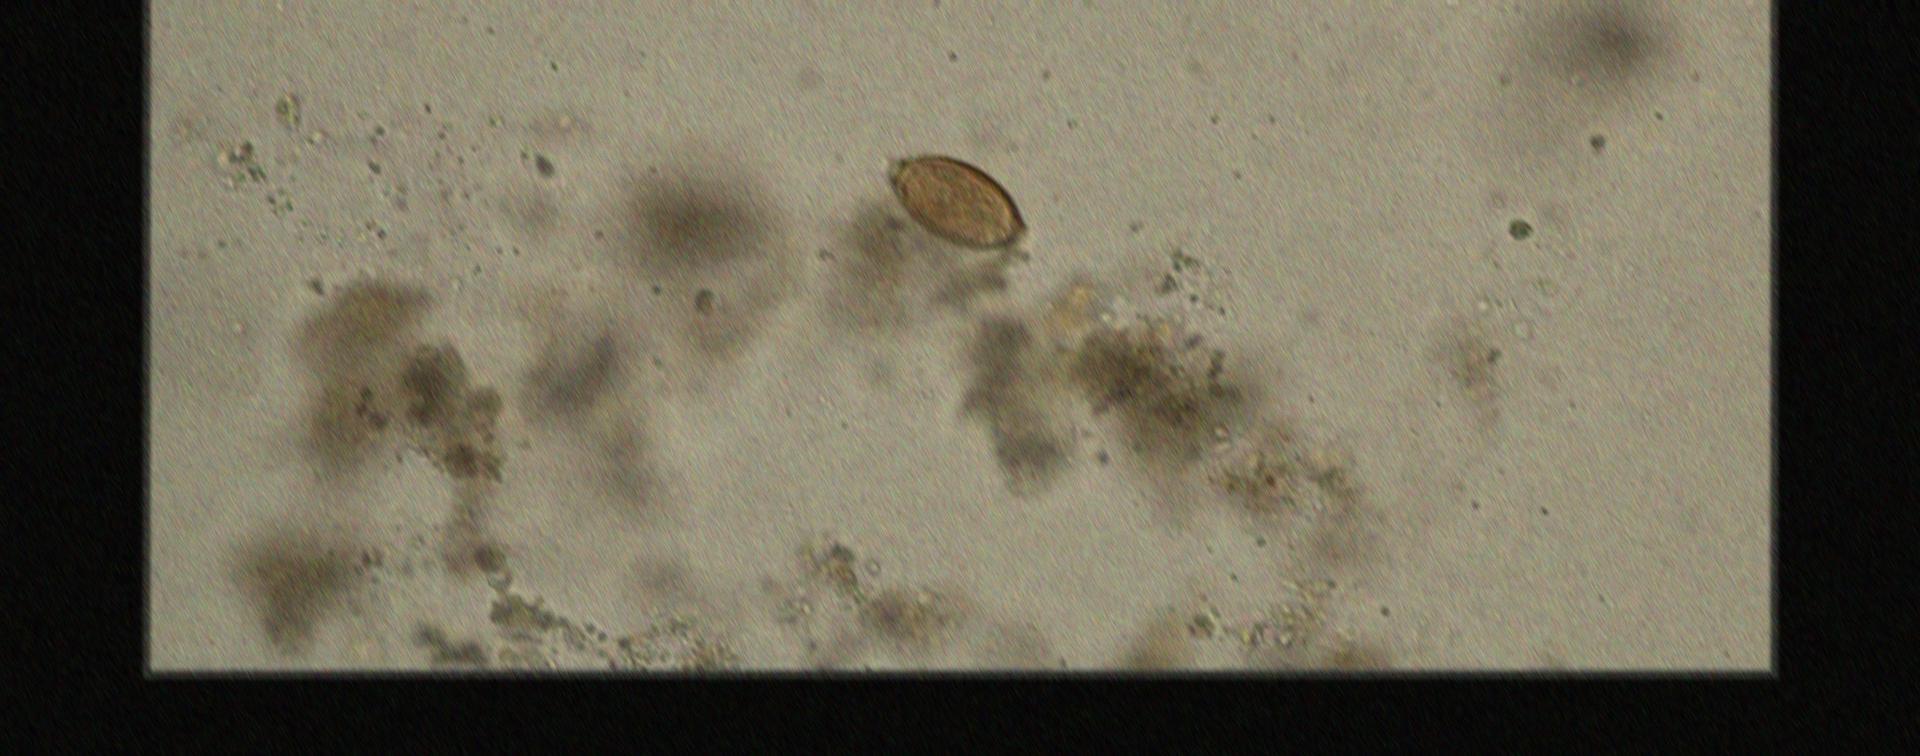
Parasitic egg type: Trichuris trichiura